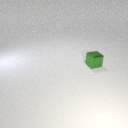
small green metal cube